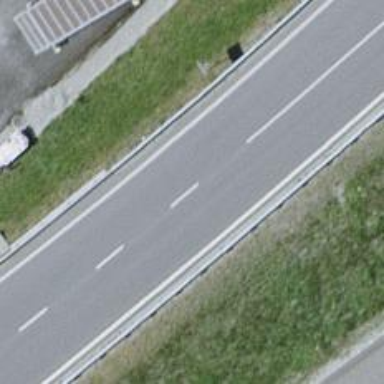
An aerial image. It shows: Asphalt motorway link.